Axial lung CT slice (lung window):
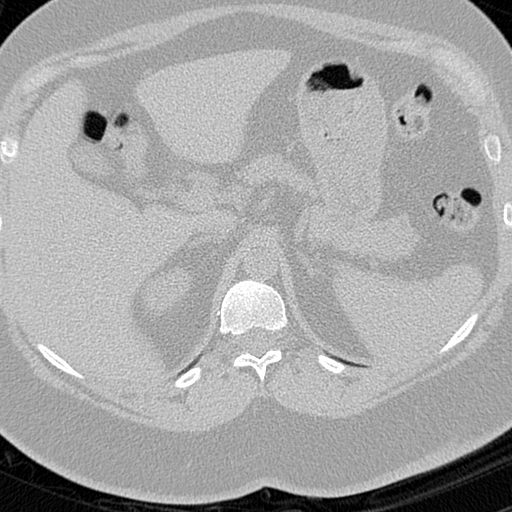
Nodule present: no